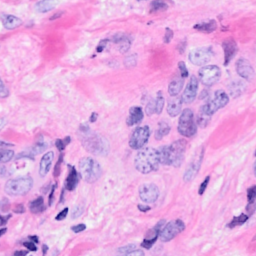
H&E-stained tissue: Breast